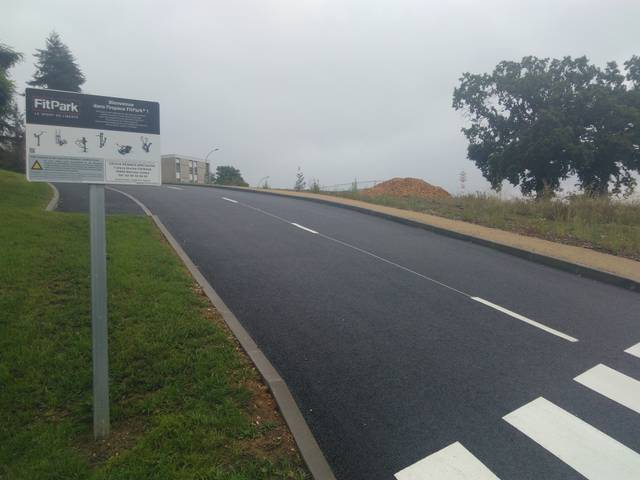
Region: France
Coordinates: 48.122, -1.644